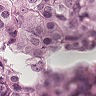
Metastatic tissue present: yes